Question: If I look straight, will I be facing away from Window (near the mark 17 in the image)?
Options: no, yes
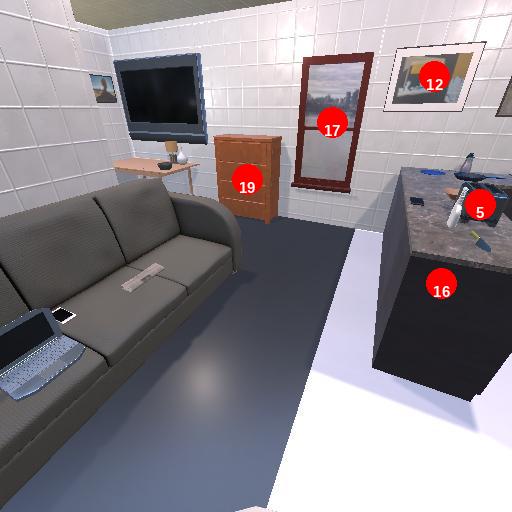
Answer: no